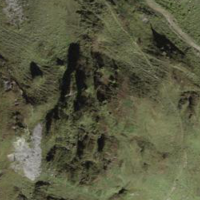
EUNIS habitat code: 26
Species observed at this site:
Geum rivale